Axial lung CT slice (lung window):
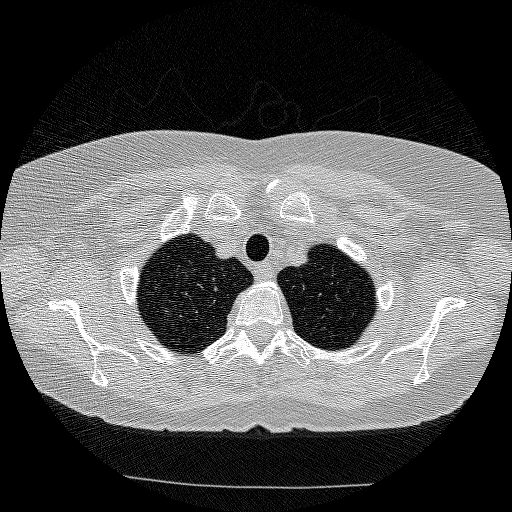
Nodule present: no